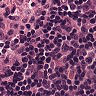
Metastatic tissue present: no